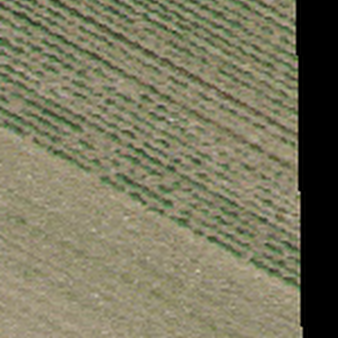
Label: other